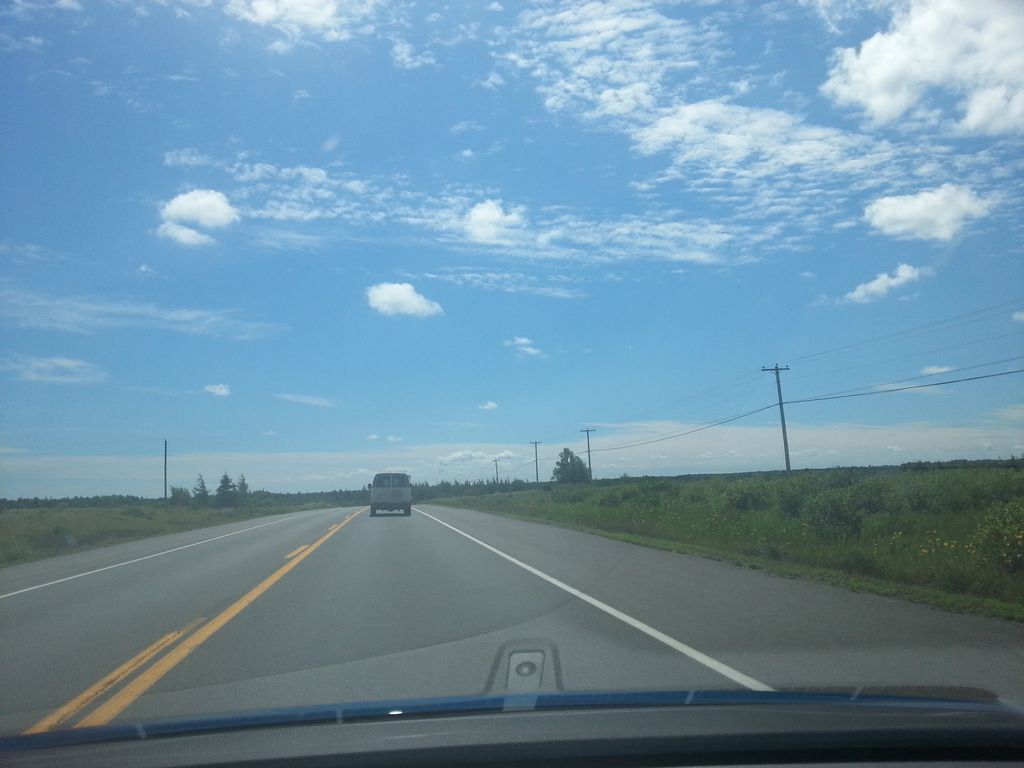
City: charlottetown